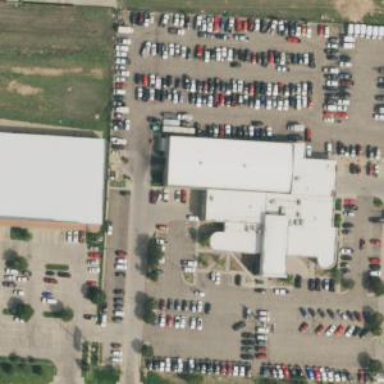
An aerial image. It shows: Car shop building.